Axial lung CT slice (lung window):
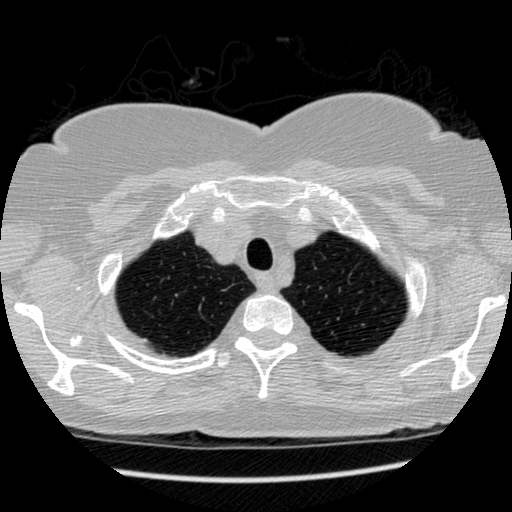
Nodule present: no